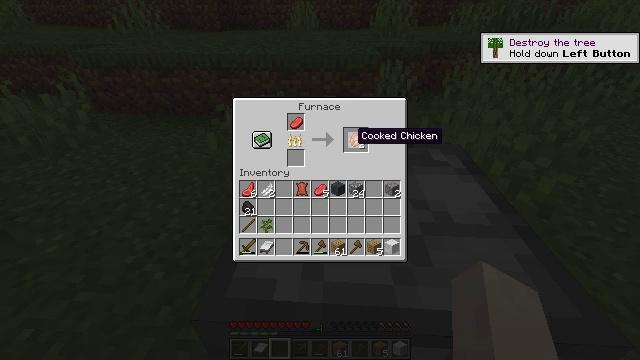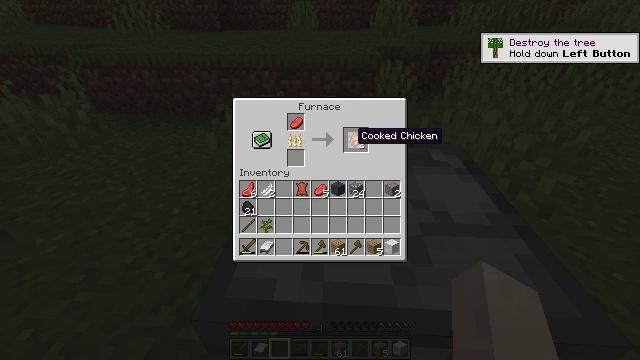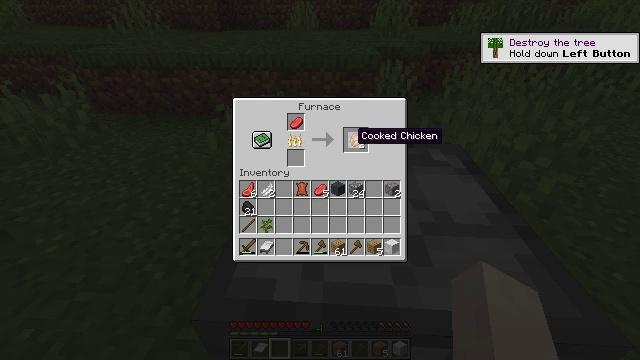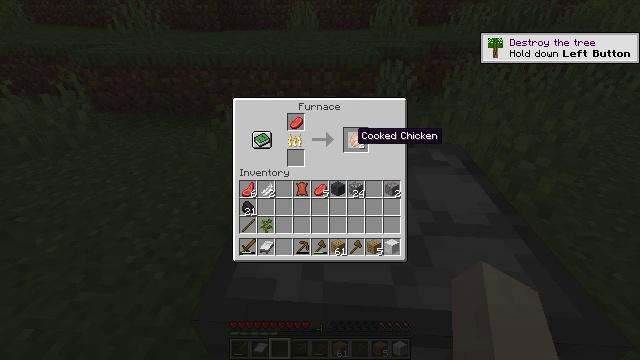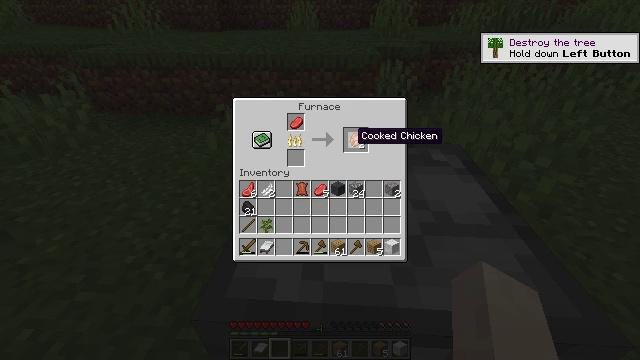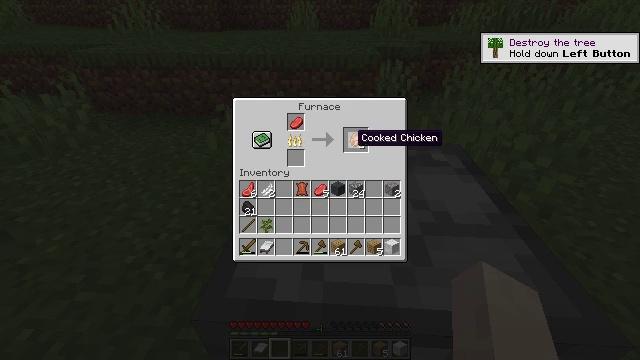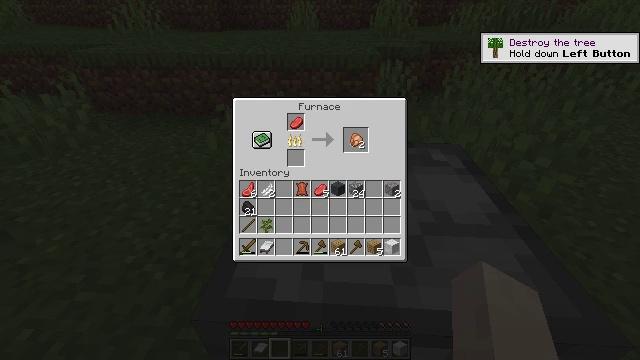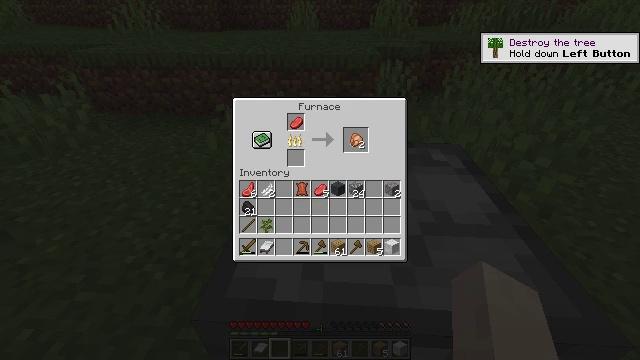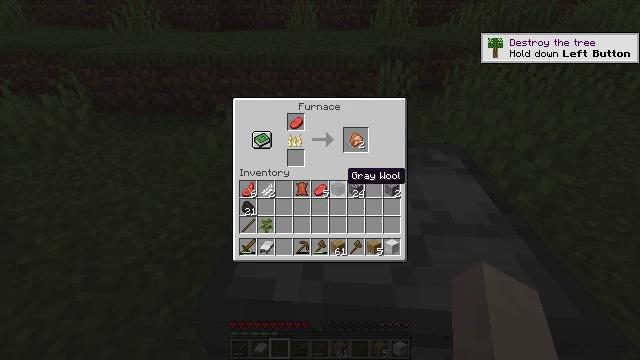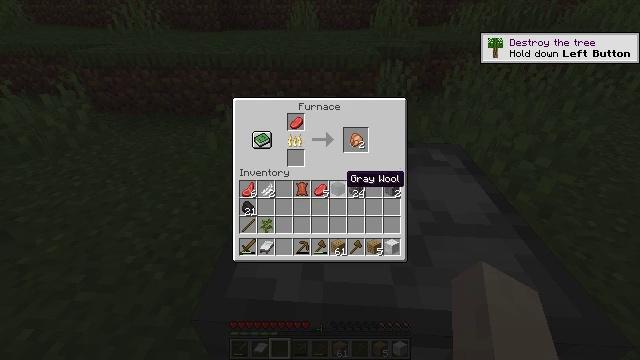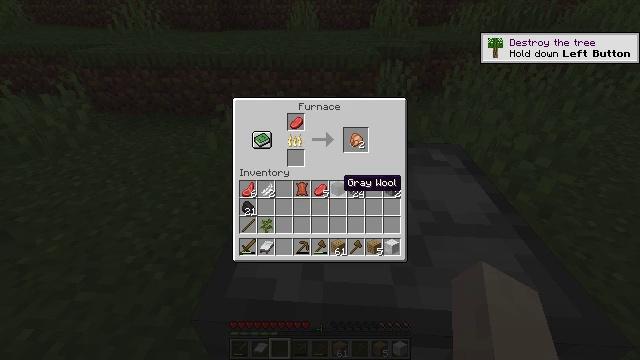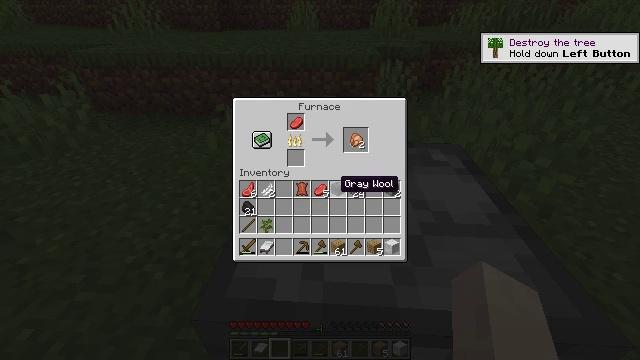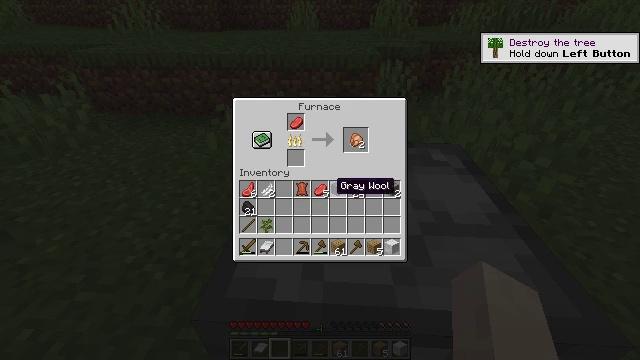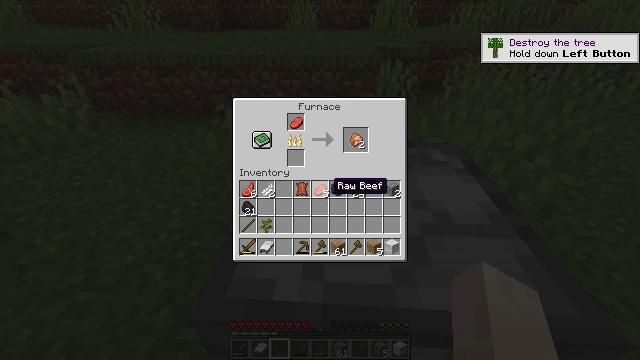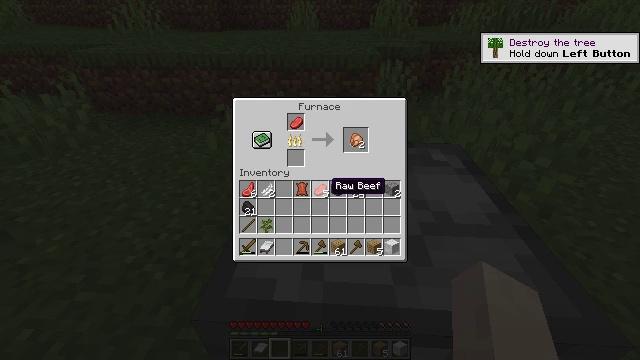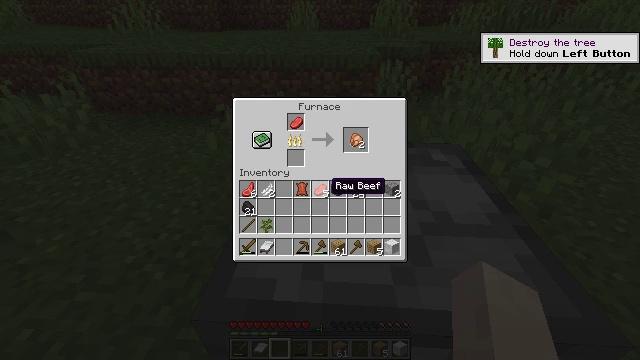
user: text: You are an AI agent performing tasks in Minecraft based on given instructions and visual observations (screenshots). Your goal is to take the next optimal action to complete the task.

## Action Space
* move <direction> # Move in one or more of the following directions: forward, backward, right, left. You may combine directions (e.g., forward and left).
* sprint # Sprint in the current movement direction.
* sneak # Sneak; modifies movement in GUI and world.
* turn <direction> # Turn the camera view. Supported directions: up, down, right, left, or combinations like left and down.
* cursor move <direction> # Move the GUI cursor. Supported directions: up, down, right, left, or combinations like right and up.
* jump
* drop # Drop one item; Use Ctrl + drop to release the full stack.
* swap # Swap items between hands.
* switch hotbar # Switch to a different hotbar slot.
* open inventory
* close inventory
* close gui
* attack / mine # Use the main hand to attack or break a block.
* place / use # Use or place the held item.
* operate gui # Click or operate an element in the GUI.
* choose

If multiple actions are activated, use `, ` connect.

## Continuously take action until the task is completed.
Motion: motion action
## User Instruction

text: Smelt a cooked chicken.
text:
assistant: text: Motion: no_op
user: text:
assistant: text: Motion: no_op
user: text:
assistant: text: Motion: no_op
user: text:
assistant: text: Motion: no_op
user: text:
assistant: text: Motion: no_op
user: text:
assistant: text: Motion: no_op
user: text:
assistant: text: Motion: no_op
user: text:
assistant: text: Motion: cursor move down
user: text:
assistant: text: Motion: cursor move down
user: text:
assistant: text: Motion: cursor move down
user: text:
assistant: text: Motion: no_op
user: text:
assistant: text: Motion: no_op
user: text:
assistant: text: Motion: no_op
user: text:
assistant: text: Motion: no_op
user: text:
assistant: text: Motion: no_op
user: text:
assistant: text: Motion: no_op
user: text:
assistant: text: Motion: no_op
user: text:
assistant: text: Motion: no_op
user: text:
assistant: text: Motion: no_op
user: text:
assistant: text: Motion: no_op
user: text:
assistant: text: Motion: no_op
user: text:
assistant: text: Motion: no_op
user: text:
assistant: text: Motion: no_op
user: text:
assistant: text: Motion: no_op
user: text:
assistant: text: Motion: no_op
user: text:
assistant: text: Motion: no_op
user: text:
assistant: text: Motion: no_op
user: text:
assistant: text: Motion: no_op
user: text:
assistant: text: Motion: no_op
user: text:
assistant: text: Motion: no_op